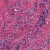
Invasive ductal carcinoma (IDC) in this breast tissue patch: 0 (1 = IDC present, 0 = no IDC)